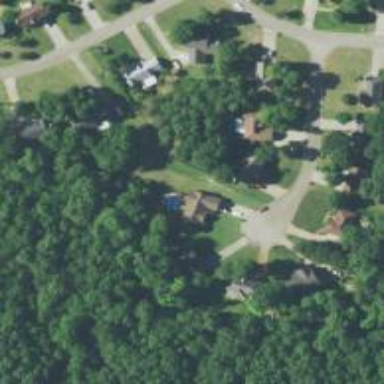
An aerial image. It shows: Driveway.